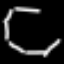
Label: octagon